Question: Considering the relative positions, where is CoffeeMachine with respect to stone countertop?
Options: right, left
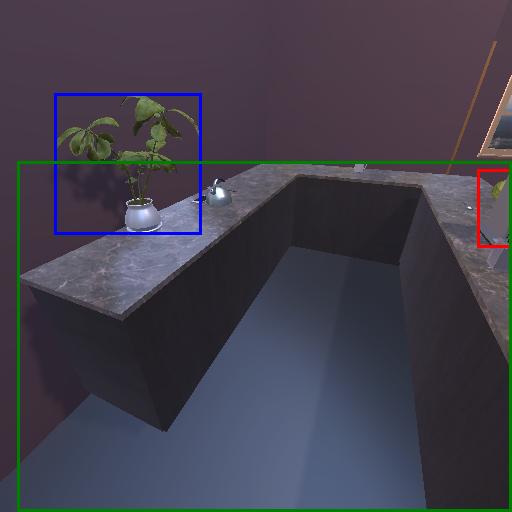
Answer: right